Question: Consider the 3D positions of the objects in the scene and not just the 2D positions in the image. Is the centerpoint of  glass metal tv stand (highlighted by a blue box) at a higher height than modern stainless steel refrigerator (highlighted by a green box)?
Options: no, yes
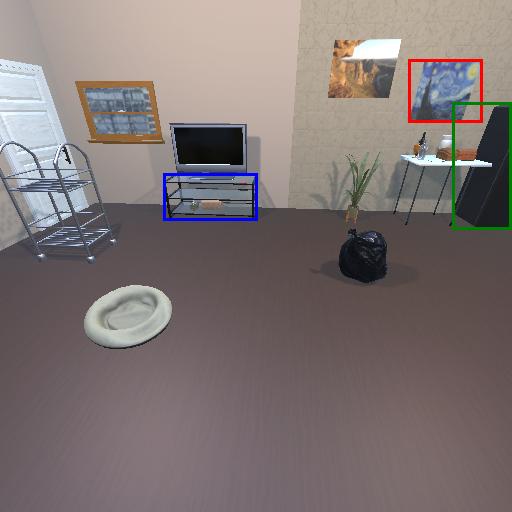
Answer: no